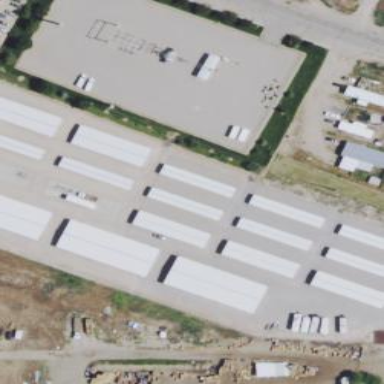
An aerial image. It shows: Storage rental shop.